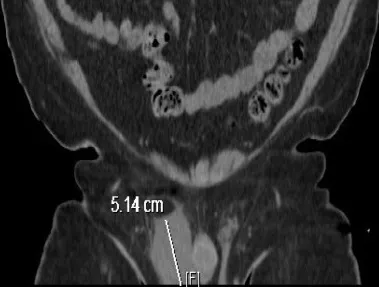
B: CT coronal image with right inguinal soft tissue density measuring 5.14 cm in length.
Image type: radiology (ct)